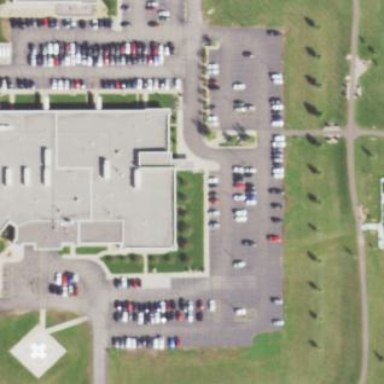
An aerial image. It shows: Healthcare facility identified as hospital.